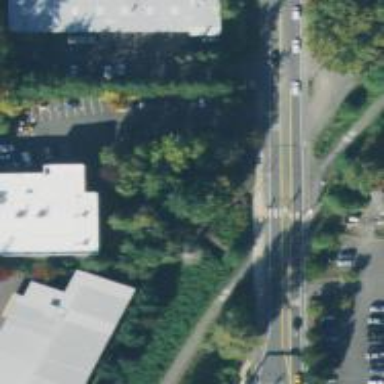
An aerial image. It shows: Footway along the road.